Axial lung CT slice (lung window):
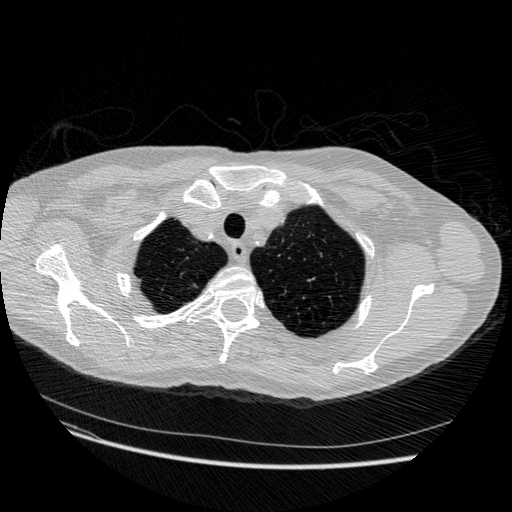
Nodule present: no